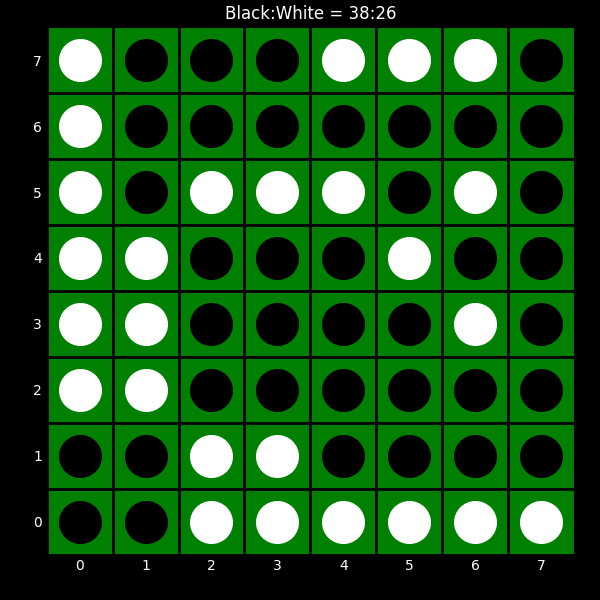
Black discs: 38
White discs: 26